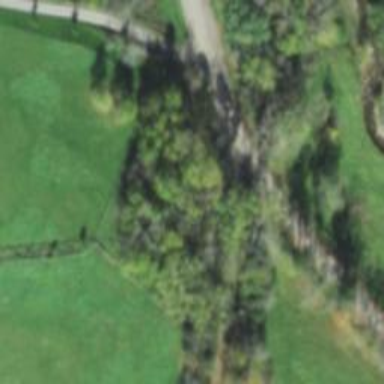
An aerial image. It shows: Bridge supported by abutments.